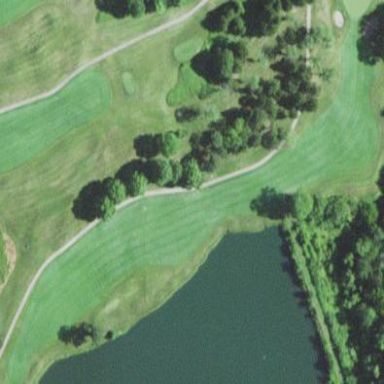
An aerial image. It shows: Golf fairway surrounded by grass.